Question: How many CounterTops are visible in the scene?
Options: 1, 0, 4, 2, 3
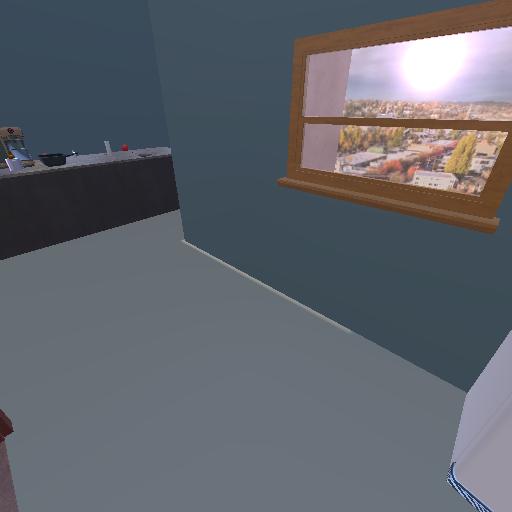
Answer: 1